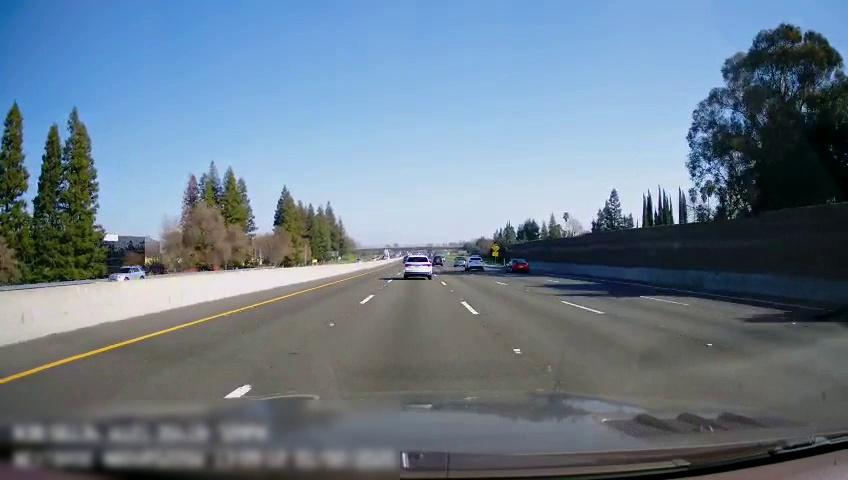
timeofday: Day
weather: Sunny
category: Drivable Space
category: Vehicles | SUV
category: Vehicles | Car
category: Vehicles | SUV
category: Vehicles | SUV
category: Vehicles | SUV
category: Vehicles | Car
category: Lanes | Alternate Lane
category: Lanes | Current Lane
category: Lanes | Current Lane
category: Lanes | Alternate Lane
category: Lanes | Alternate Lane
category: Lanes | Alternate Lane
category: Traffic | Signs